Question: I'm trying to float a heading tag to the bottom of a li tag as in the image below. So even when the text is short, it always stays at the bottom and only extends above.
The heading seems to overspill out of the li. Any help is most appreciated. Please see <URL>
'''
<ul style="list-style:none;">
<li style="float:left; width:70px; height:90px; margin:0 10px 10px 0; -moz-border-radius: 10px; -webkit-border-radius: 10px; border-radius: 10px; -khtml-border-radius: 10px; border: 4px solid #0CF; padding:10px; position:relative;">
<a title href="#">
<div style="background:#9F0; width: 50px; height: 50px; float:left; display:block"></div>
<h2 style="font-family:Arial, Helvetica, sans-serif; font-size:12px; text-align:right; bottom: 10px; position:absolute ">ANOTHER APP</h2>
</a>
</li>
</ul>
'''

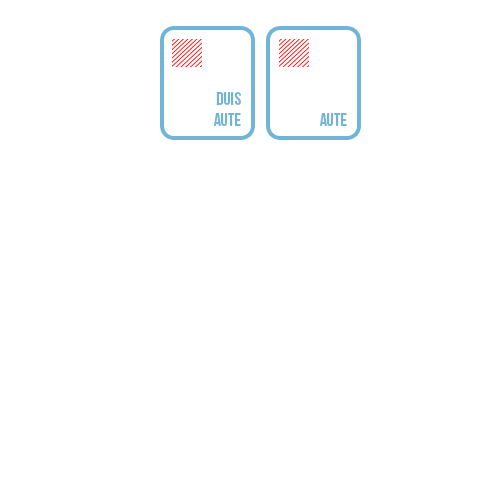
Answer: If I've understood correctly what you want:
add 'right: 5px' to your header - this will space it from the right edge of the li so it won't look like it's overspilling
you can play with the values of 'right' and 'width' to achieve the right result you want.